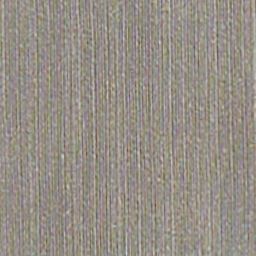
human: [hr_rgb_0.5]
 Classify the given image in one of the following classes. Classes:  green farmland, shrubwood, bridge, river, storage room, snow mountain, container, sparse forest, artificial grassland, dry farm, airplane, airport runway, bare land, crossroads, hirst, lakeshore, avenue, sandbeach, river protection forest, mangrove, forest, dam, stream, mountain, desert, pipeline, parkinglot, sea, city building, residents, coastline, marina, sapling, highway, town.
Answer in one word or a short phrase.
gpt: dry farm